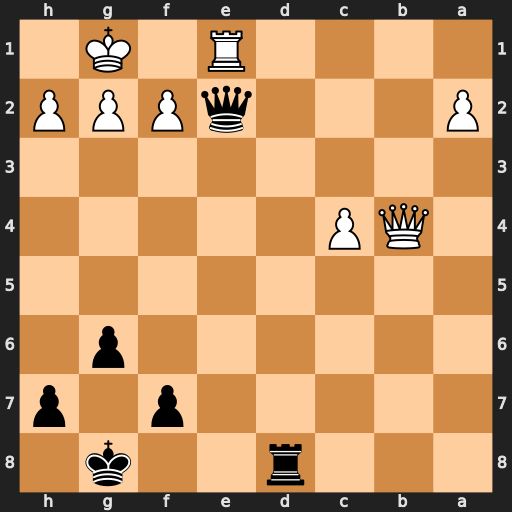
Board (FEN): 3r2k1/5p1p/6p1/8/1QP5/8/P3qPPP/4R1K1
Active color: b
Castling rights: -
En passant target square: -
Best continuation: Rd1 Qb8+ Kg7 Qb2+ Qxb2